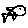
Label: fish